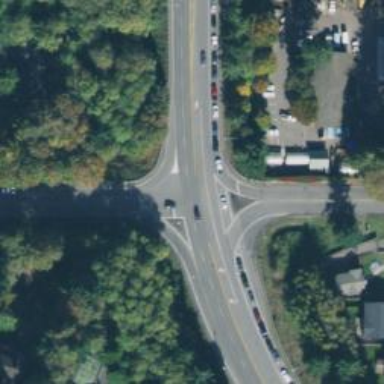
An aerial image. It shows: Asphalt road with primary link designation.